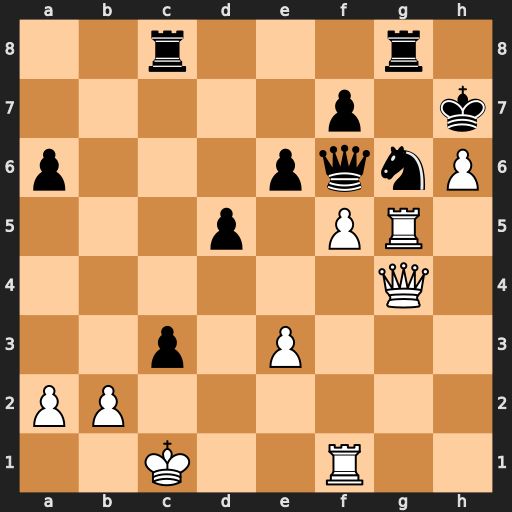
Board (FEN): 2r3r1/5p1k/p3pqnP/3p1PR1/6Q1/2p1P3/PP6/2K2R2
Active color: w
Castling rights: -
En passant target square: -
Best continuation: fxg6+ fxg6 Rxf6